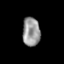
Tissue: prostate
Cell type: Myeloid cells
Senescence score: 0.7701
Nuclear area (px): 498
Mean DAPI intensity: 150.97